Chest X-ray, AP view. Patient: 53 years old, sex F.
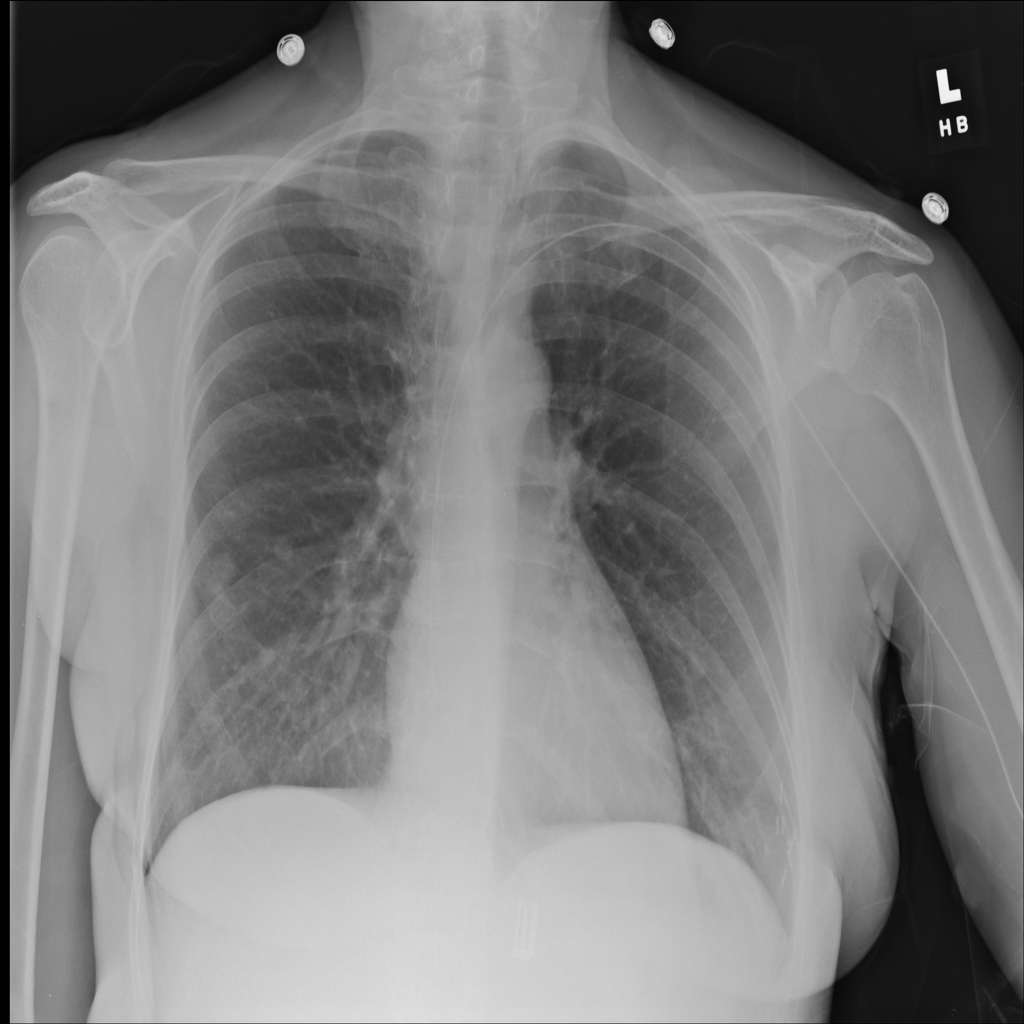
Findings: No Finding